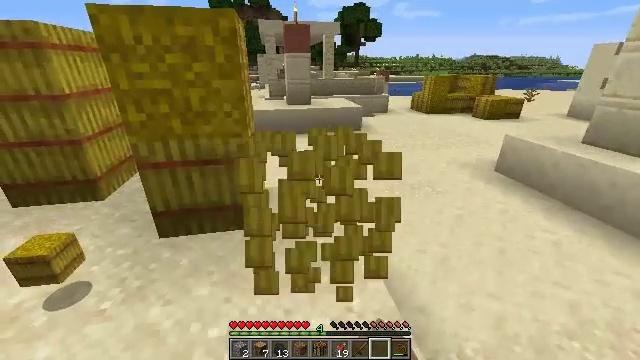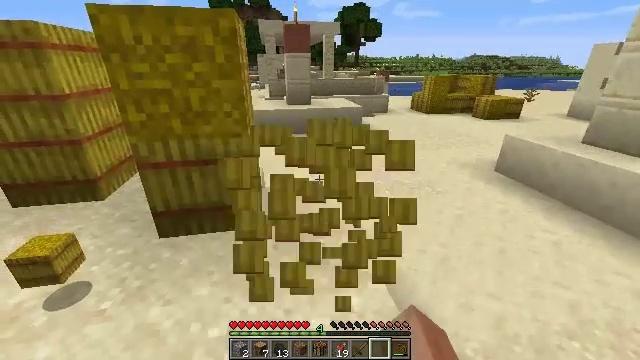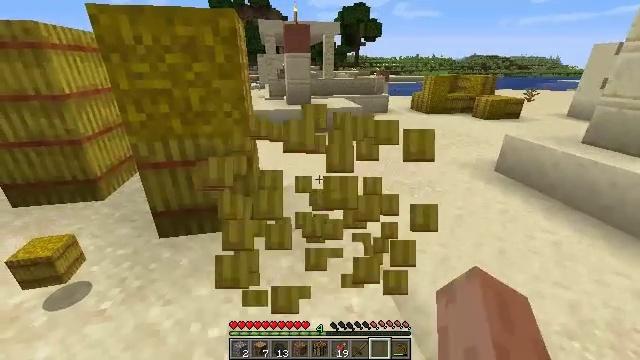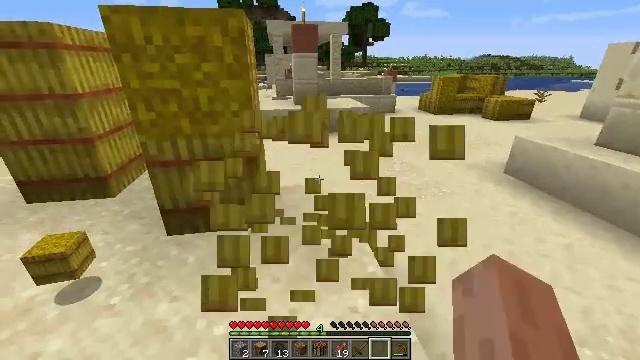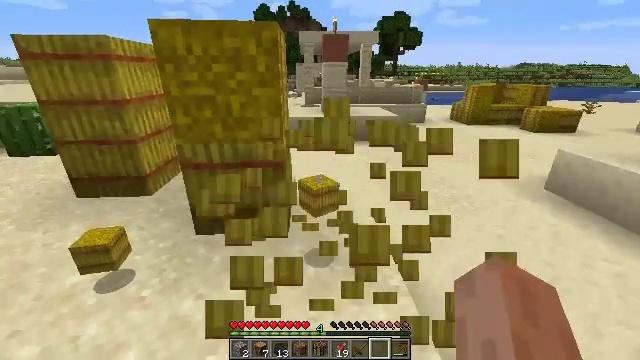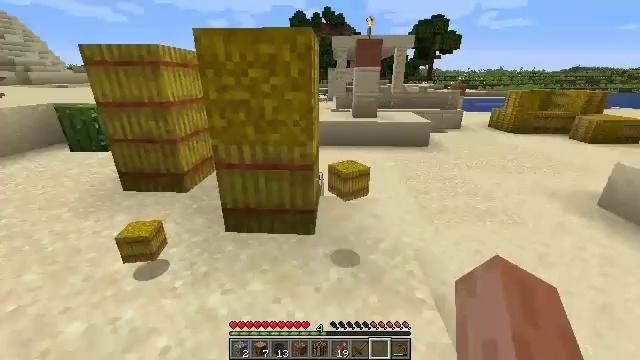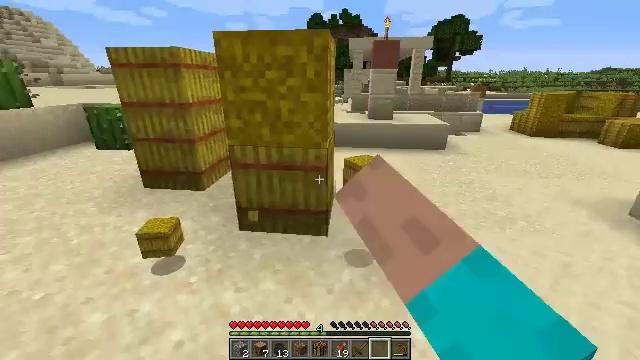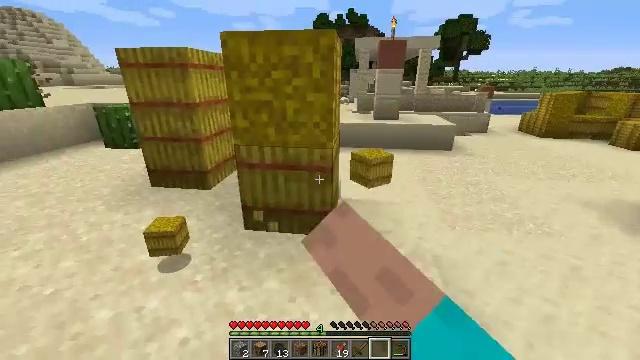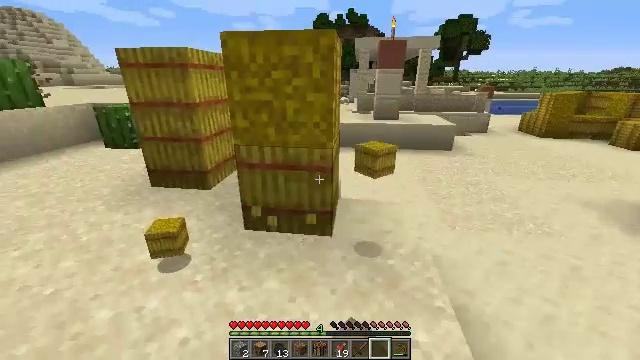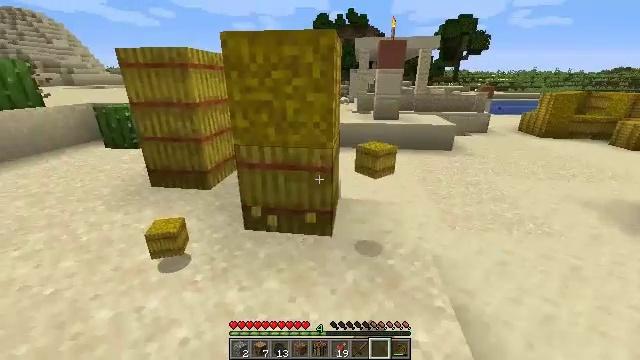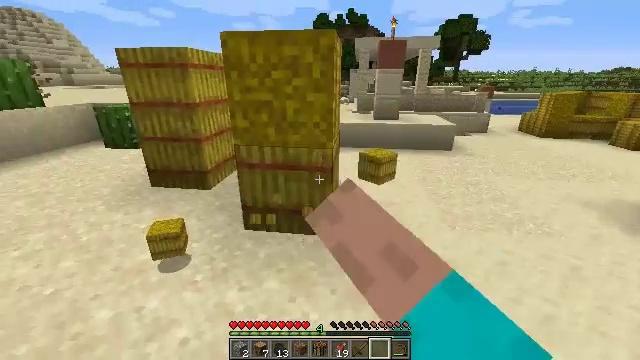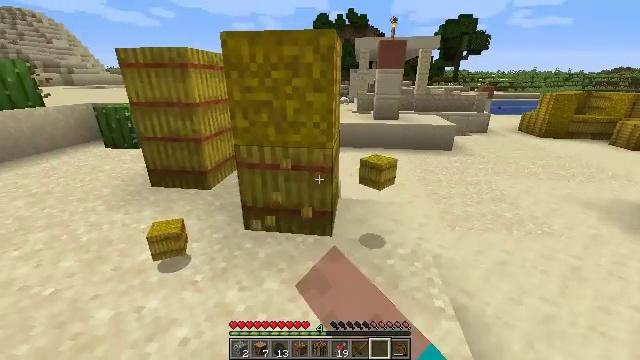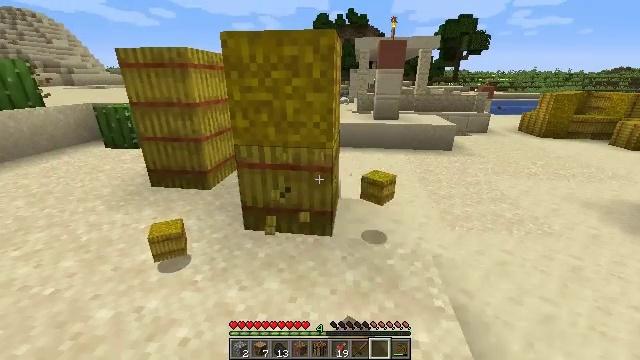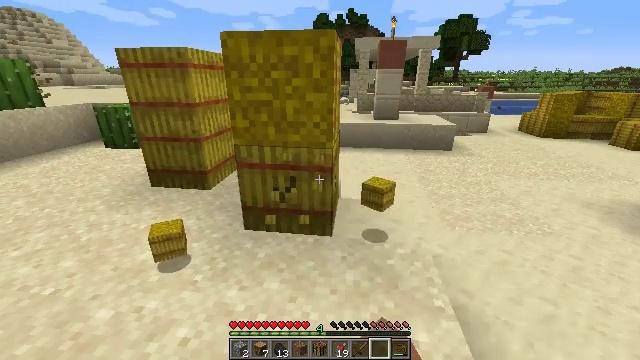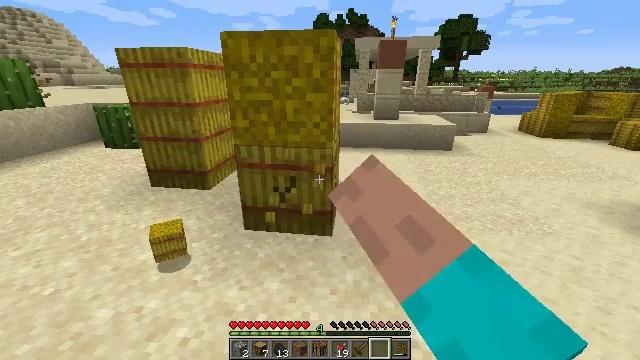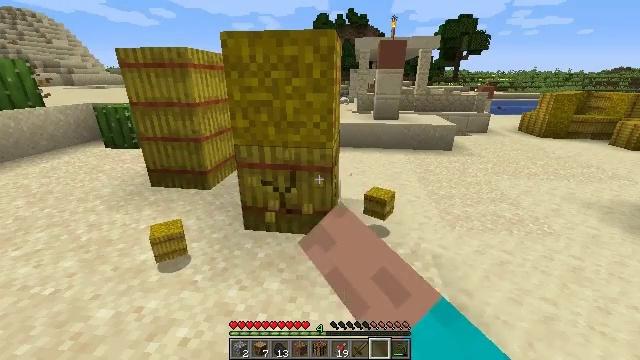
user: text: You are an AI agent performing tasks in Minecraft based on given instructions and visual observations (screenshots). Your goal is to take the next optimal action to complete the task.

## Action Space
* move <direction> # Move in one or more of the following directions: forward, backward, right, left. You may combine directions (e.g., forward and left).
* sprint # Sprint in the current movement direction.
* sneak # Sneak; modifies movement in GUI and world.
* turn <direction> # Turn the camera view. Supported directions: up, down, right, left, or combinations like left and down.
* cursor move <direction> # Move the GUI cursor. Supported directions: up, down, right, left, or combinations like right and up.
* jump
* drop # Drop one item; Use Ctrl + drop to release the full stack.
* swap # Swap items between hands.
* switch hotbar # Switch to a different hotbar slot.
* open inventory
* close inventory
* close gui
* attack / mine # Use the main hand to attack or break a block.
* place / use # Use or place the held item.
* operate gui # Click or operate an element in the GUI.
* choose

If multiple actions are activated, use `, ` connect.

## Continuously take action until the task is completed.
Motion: motion action
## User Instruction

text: Mine a hay block from the field.
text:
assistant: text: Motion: attack / mine
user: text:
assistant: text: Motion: attack / mine
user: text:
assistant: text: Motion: turn left, attack / mine
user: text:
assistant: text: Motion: turn left and up, attack / mine
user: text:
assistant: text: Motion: turn left, attack / mine
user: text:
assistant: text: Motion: turn left, attack / mine
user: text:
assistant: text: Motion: turn left, attack / mine
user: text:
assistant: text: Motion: attack / mine
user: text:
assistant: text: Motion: attack / mine
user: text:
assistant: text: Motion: attack / mine
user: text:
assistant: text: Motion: attack / mine
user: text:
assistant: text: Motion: attack / mine
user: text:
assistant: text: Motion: attack / mine
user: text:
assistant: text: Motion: attack / mine
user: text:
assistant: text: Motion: attack / mine
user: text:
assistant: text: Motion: attack / mine
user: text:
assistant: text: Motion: attack / mine
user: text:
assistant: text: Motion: attack / mine
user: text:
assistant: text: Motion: attack / mine
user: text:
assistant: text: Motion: attack / mine
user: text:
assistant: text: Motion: attack / mine
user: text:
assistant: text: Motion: attack / mine
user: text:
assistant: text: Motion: attack / mine
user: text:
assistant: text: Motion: attack / mine
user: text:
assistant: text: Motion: attack / mine
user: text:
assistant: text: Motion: attack / mine
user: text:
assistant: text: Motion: attack / mine
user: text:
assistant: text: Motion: turn left and up, attack / mine
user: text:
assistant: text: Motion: turn left and up, attack / mine
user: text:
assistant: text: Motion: attack / mine